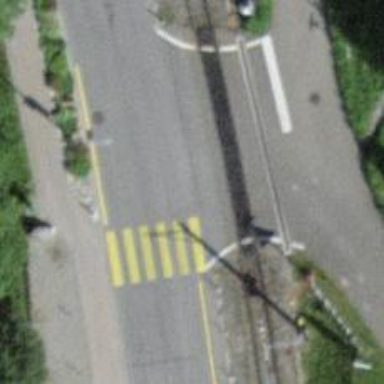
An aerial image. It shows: Marked zebra crossing on the road.